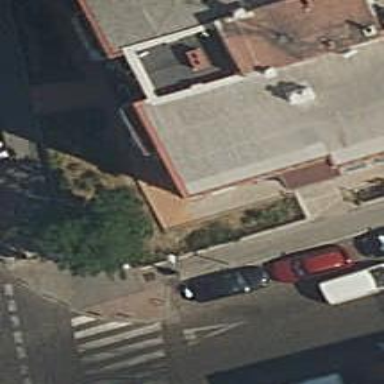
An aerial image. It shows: Restaurant.